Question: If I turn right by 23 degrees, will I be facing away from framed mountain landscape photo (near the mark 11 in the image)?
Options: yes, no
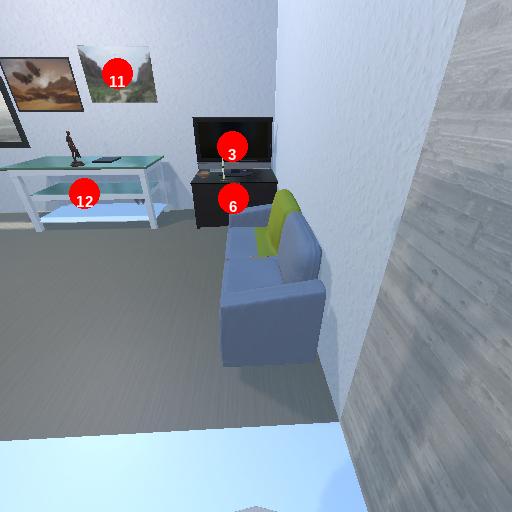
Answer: yes